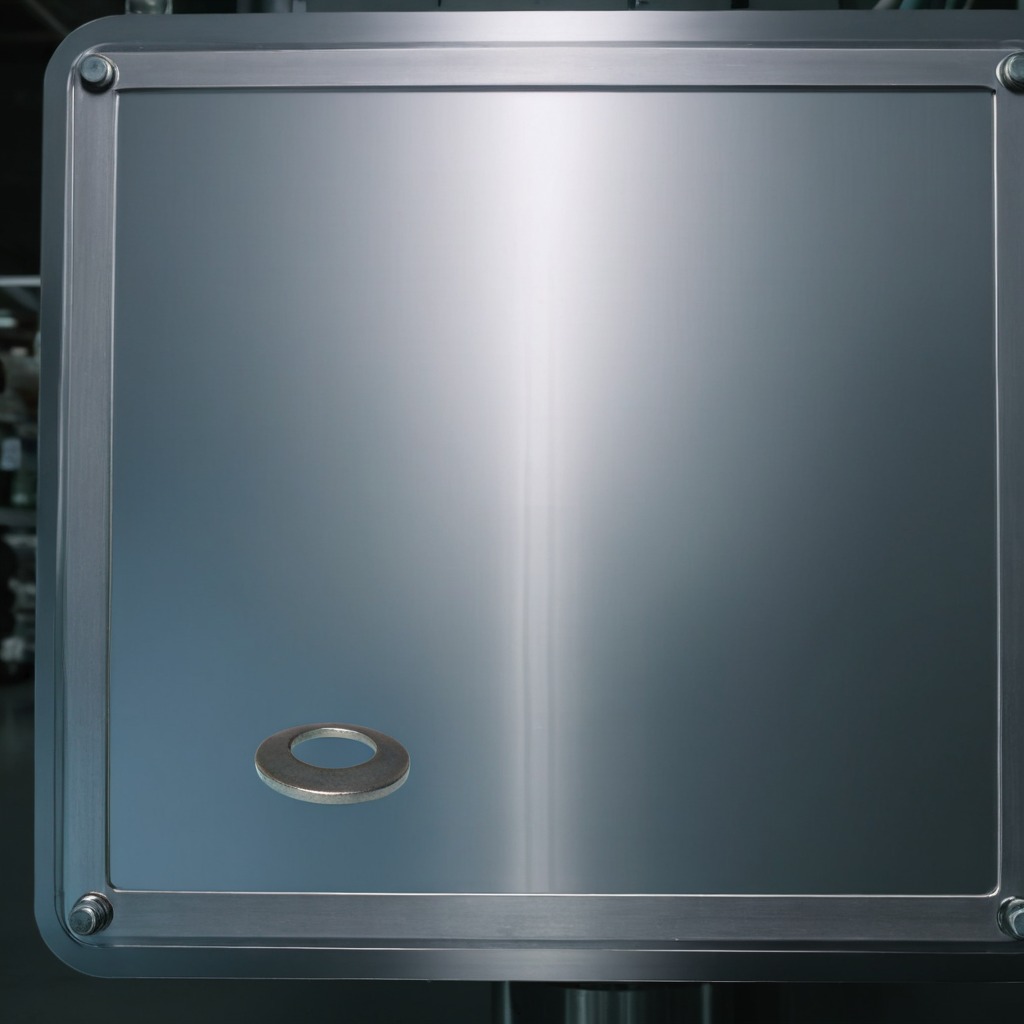
A flat metal washer is lying on the metal table in a machine shop under fluorescent lights.